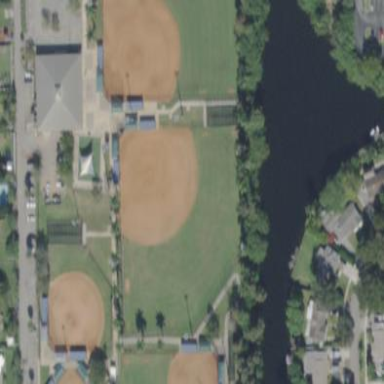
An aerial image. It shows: Baseball pitch for leisure and sports activities.